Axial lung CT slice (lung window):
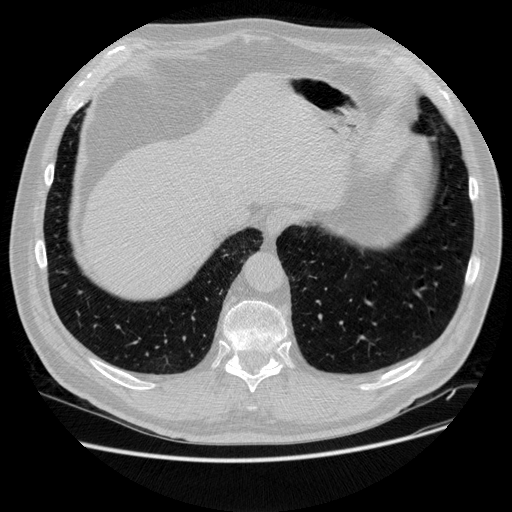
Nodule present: no